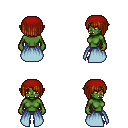
a pixel art fantasy rpg character, female body template, orc, green skin, overskirt, red pants, brunette pageboy hairstyle, red bandana, four views (front, back, left, right), 2x2 character sprite sheet, small pixel art, hard edges, no anti-aliasing